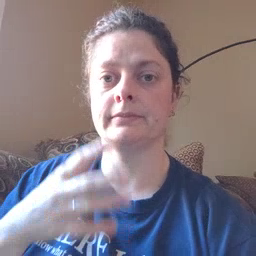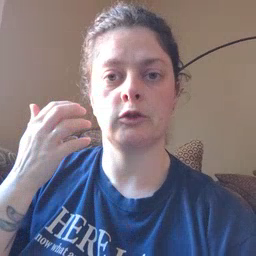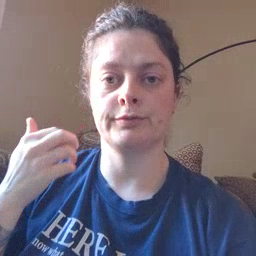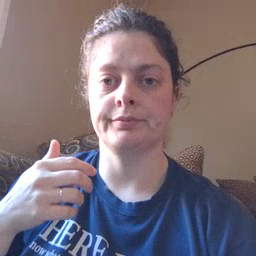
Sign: tiger